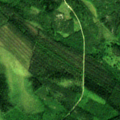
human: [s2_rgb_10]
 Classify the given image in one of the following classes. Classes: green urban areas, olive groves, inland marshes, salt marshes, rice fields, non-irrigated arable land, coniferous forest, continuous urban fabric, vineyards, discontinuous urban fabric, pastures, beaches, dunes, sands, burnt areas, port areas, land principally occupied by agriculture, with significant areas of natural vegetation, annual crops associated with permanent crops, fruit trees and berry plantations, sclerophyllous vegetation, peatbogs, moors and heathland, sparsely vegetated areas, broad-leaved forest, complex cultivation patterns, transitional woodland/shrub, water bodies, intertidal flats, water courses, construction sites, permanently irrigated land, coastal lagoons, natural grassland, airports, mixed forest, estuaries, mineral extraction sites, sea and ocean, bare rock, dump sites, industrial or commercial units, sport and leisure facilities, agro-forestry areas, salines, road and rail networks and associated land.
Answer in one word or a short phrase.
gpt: coniferous forest, mixed forest